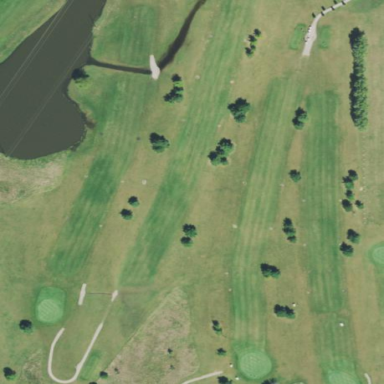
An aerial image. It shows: Golf fairway in the image.